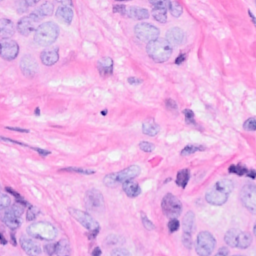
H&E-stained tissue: Breast